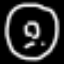
Label: donut